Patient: sex F, age 36
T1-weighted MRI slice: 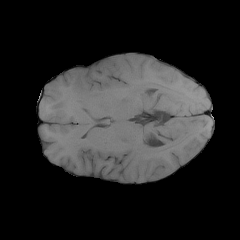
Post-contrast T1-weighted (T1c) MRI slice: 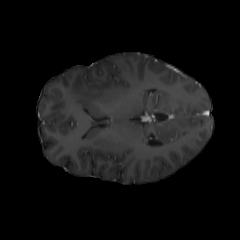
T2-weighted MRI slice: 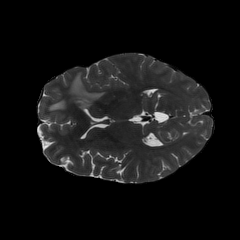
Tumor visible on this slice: yes
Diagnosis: Glioblastoma, IDH-wildtype
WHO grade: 4